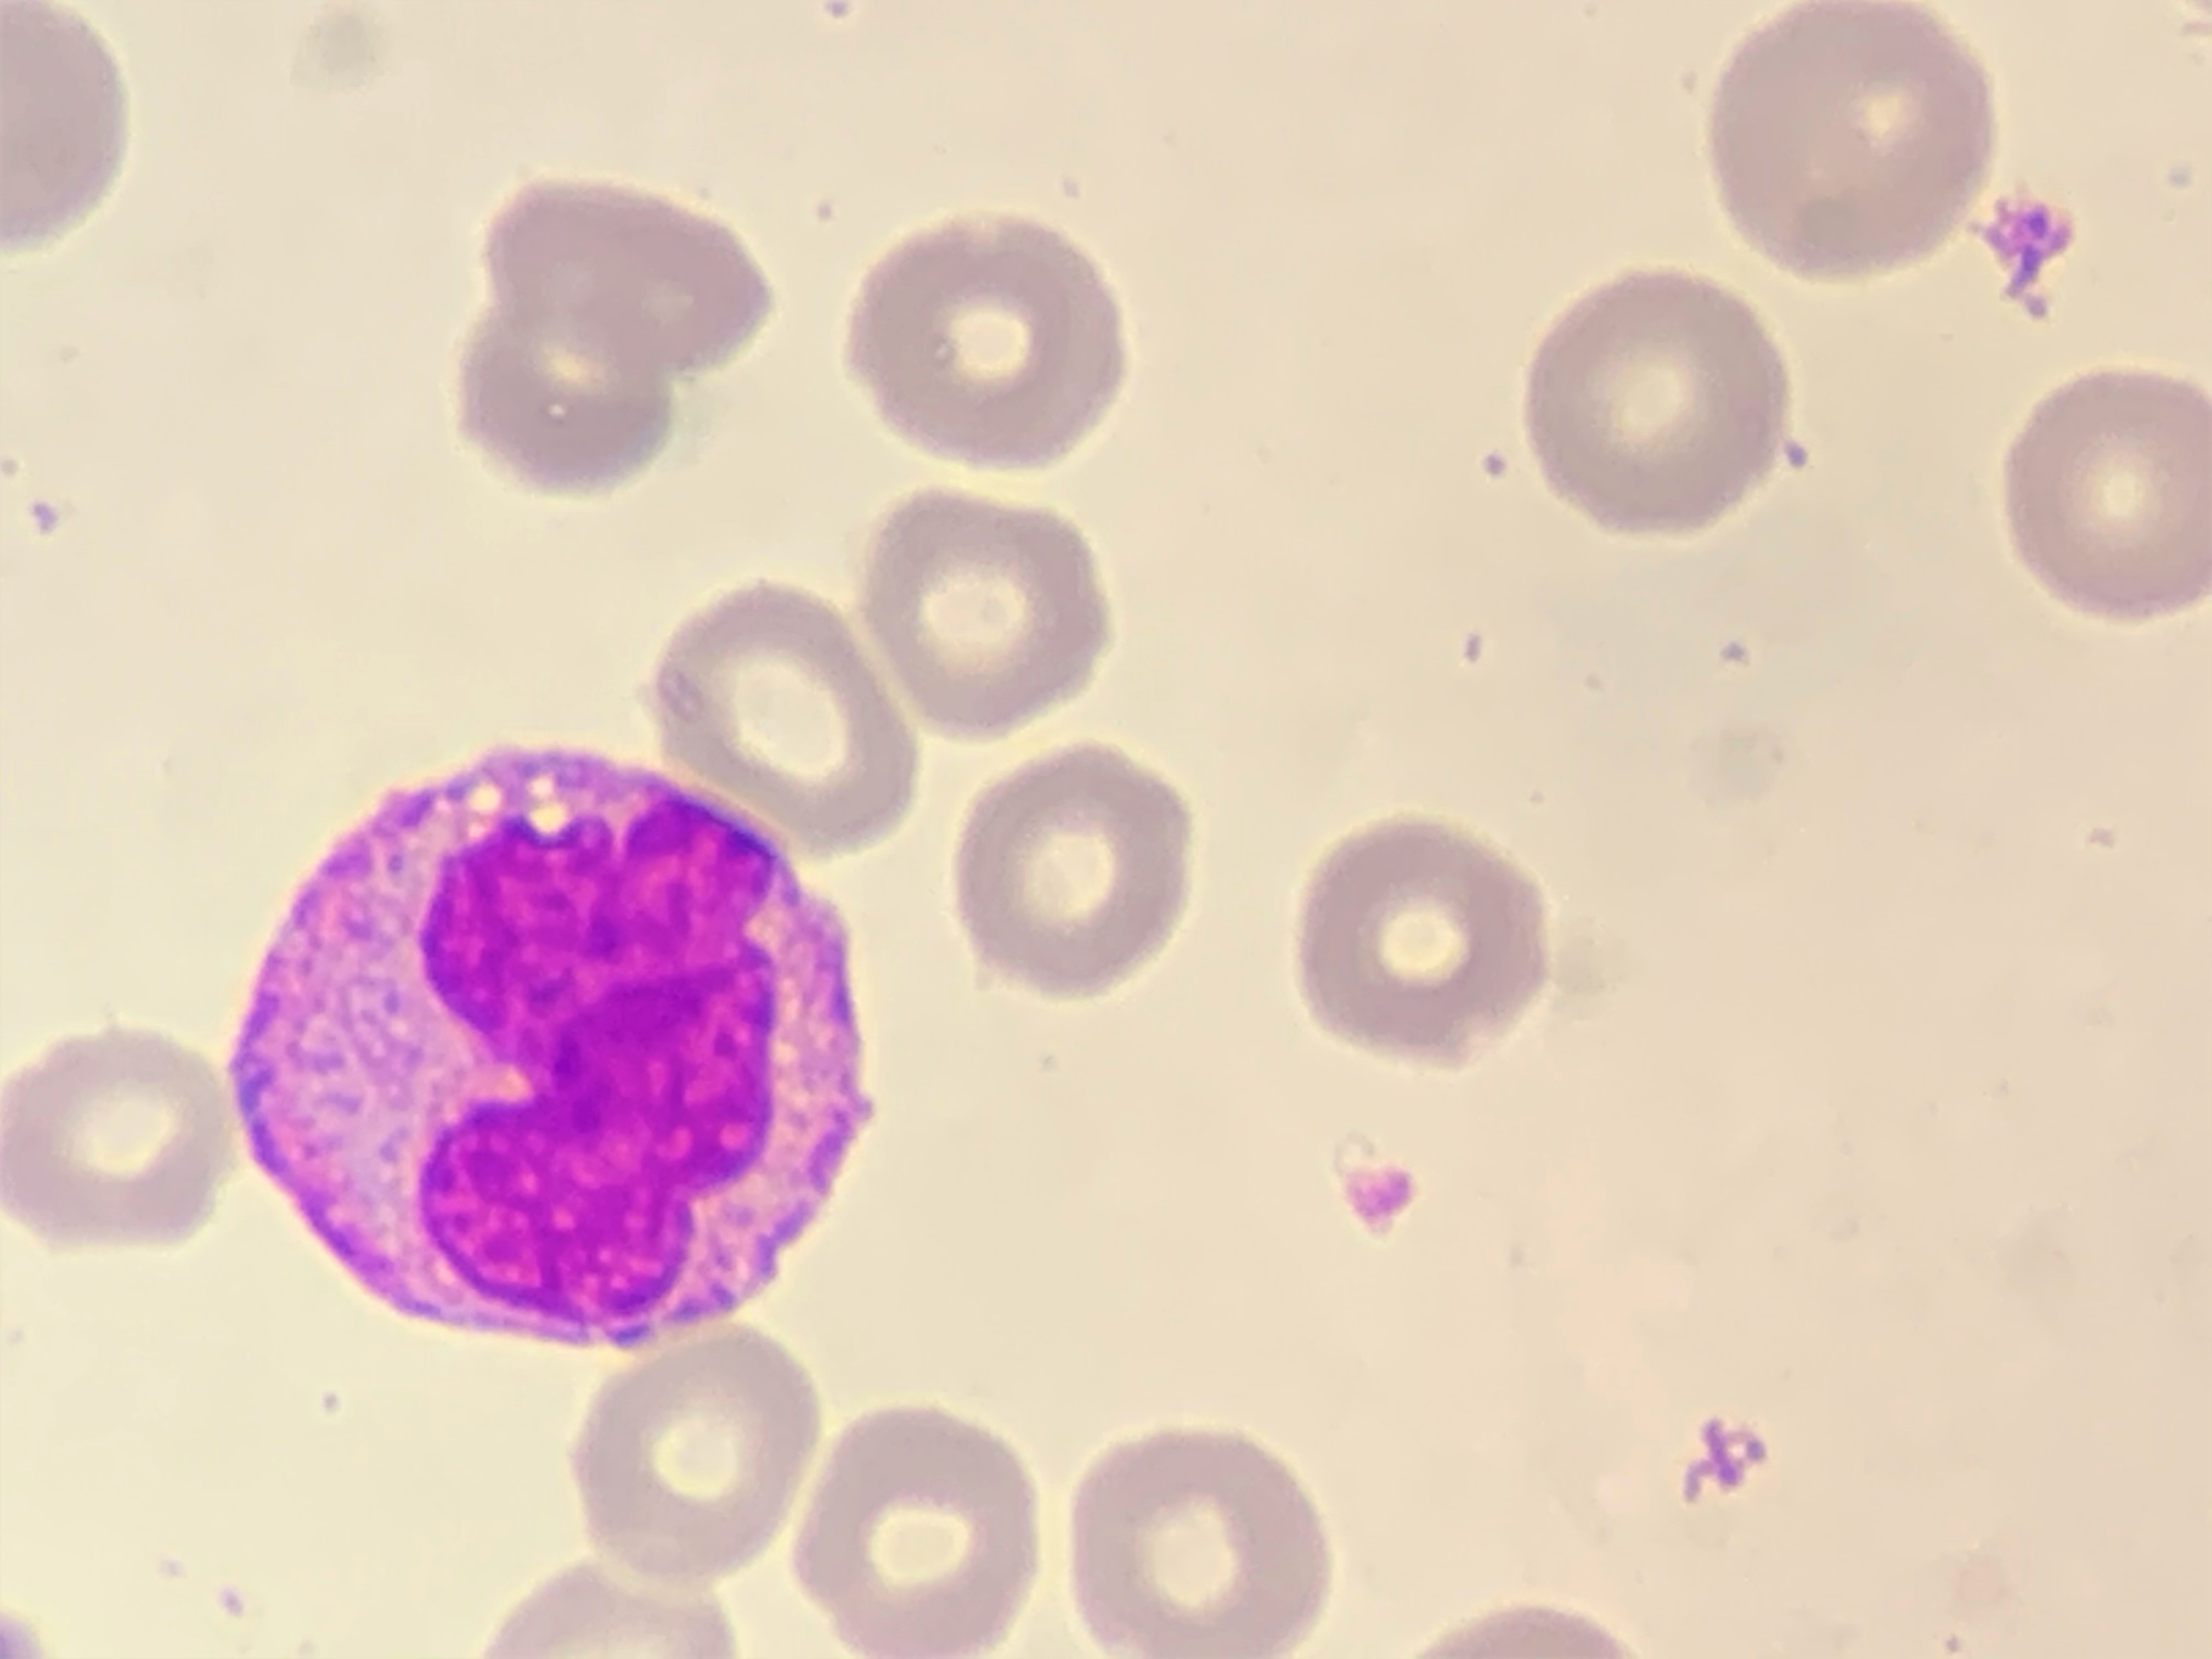
Cell type: MONOCYTES